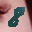
Label: 8